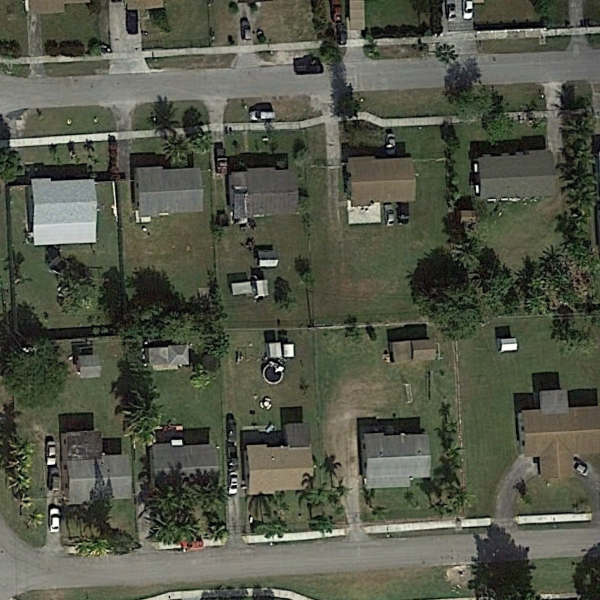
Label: MediumResidential